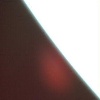
Label: sunburn